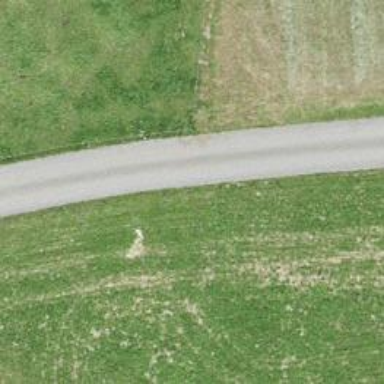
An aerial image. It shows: Unclassified road with asphalt surface. The track type is grade 1.